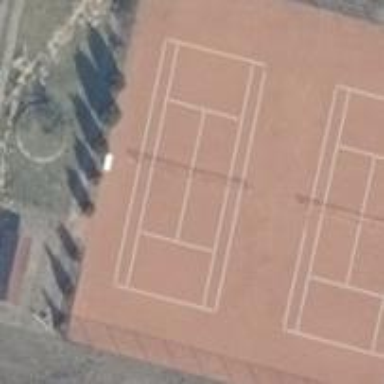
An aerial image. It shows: Tennis court in leisure pitch.